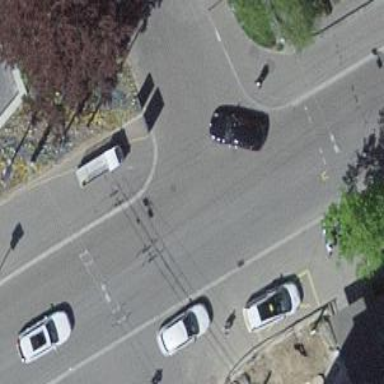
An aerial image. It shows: Kerb serving as barrier.